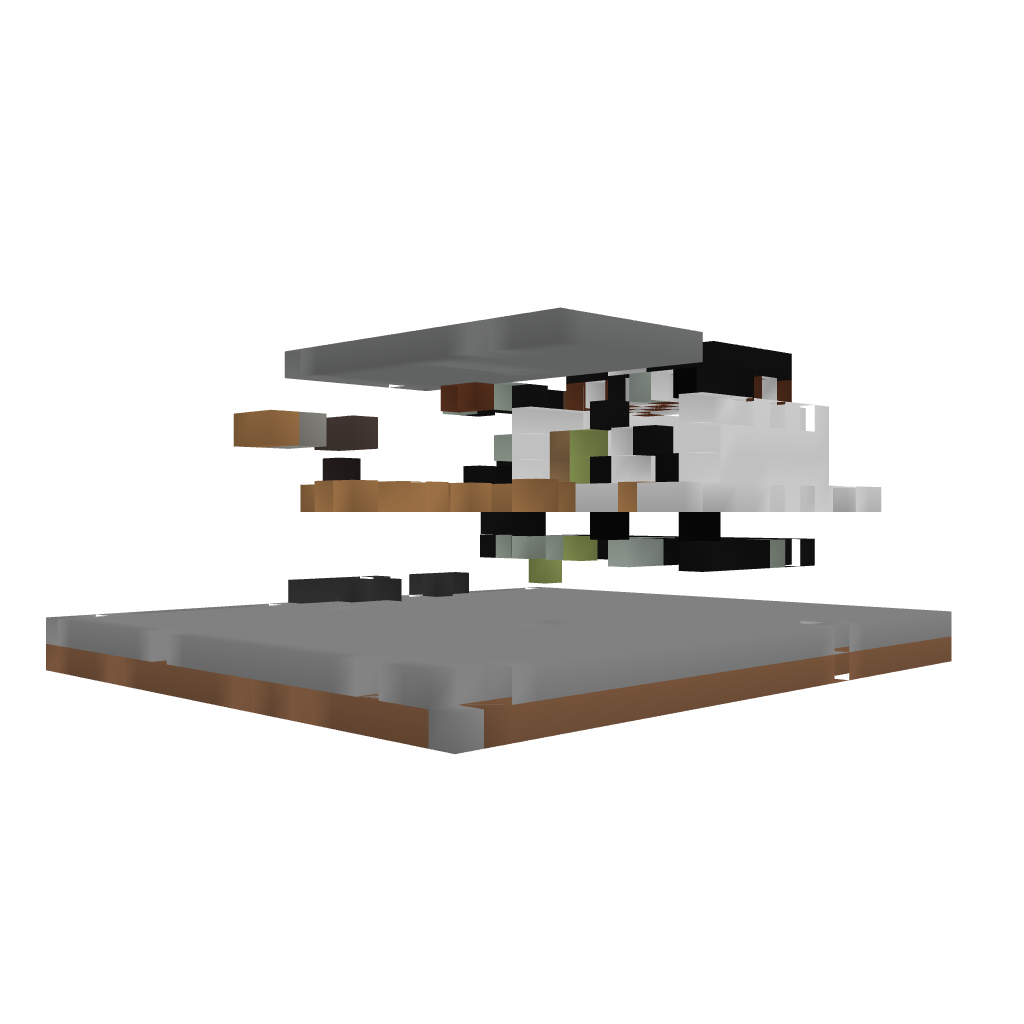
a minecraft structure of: Minecraft Safe with alert and sound